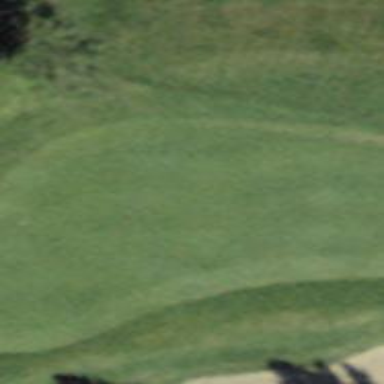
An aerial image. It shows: Picturesque green golfing area with grass land use.